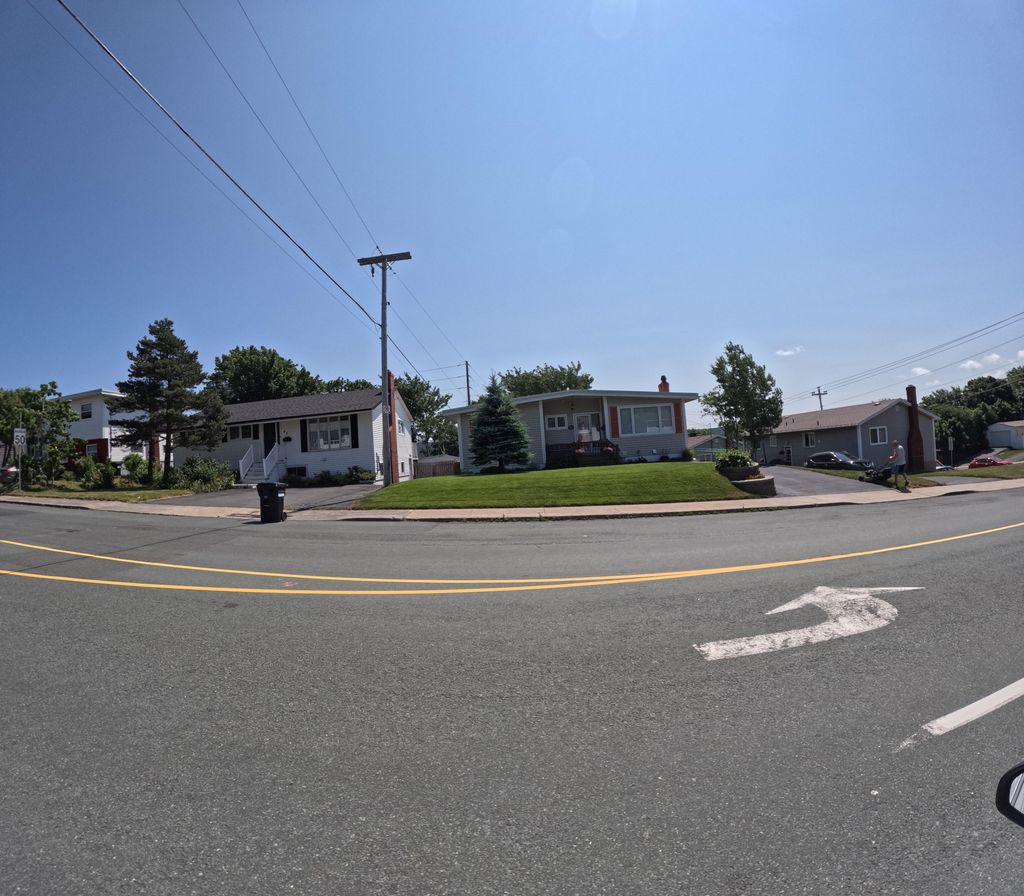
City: st_johns